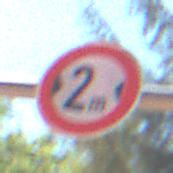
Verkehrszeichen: TatsaechlicheBreite2
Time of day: MorningAfternoon
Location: Outdoor (Nature)
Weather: Clear
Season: Summer
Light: Natural